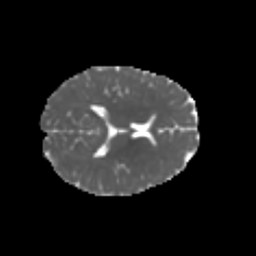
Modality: MD
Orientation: axial
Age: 6
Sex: female
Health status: healthy